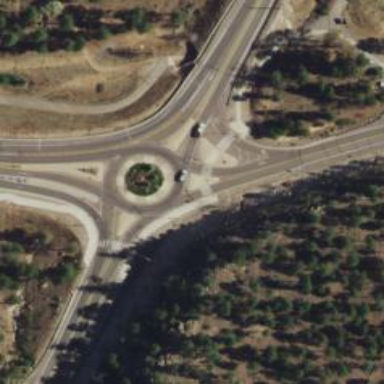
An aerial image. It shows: Roundabout at tertiary road junction.